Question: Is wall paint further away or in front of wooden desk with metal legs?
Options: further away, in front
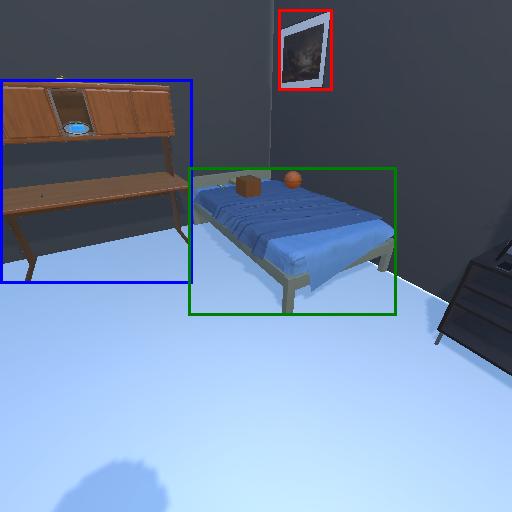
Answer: further away